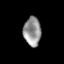
Tissue: prostate
Cell type: T cells
Senescence score: 0.2698
Nuclear area (px): 492
Mean DAPI intensity: 148.441